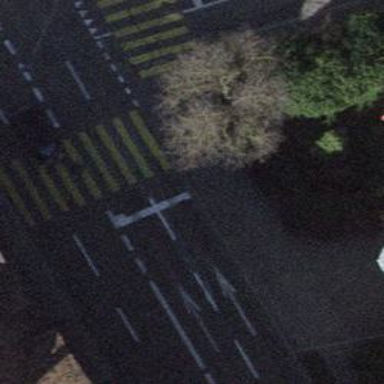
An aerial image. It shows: Kerb barrier.